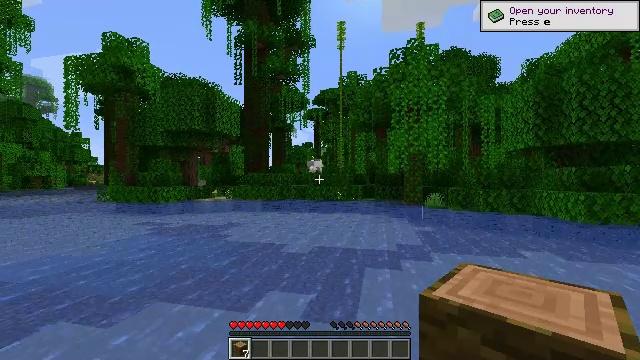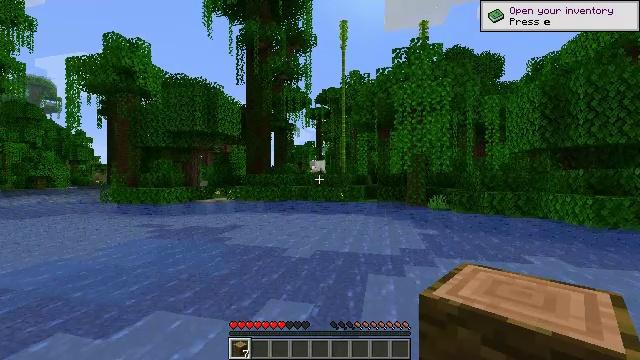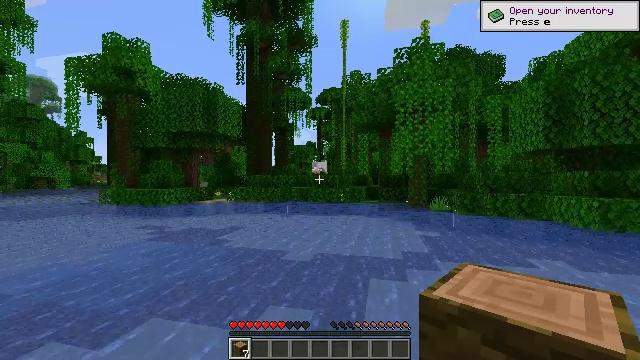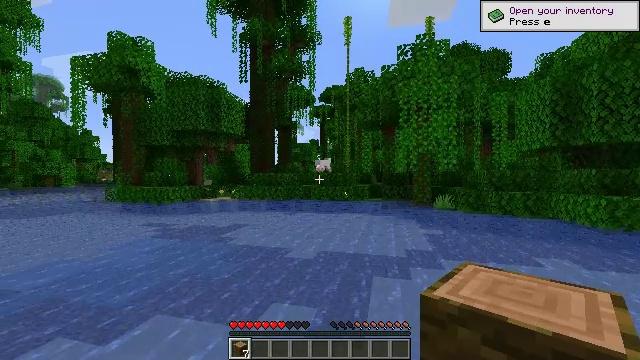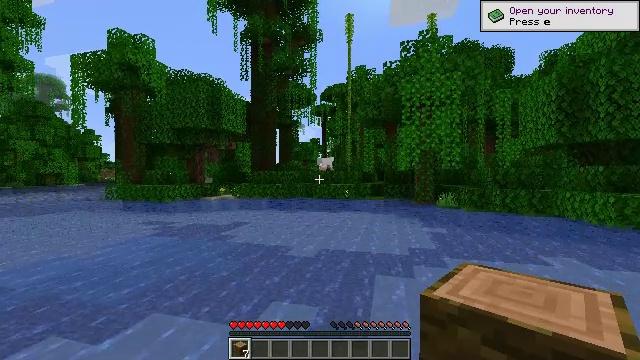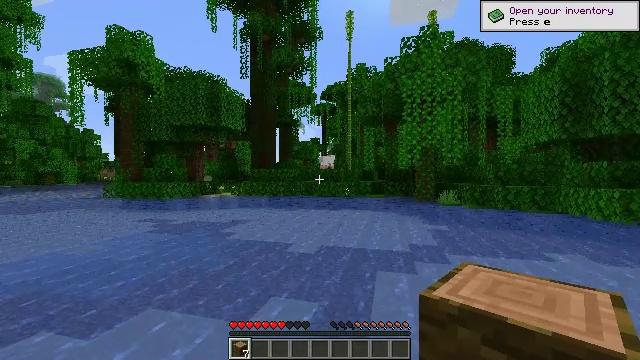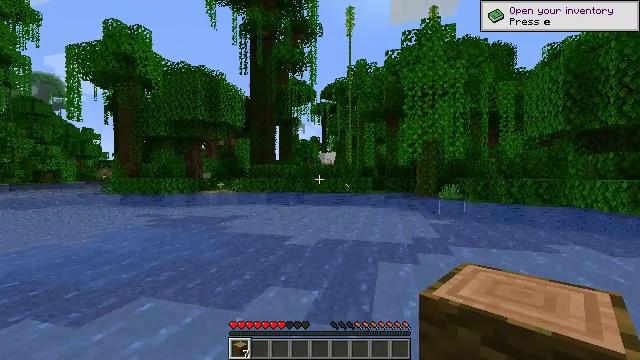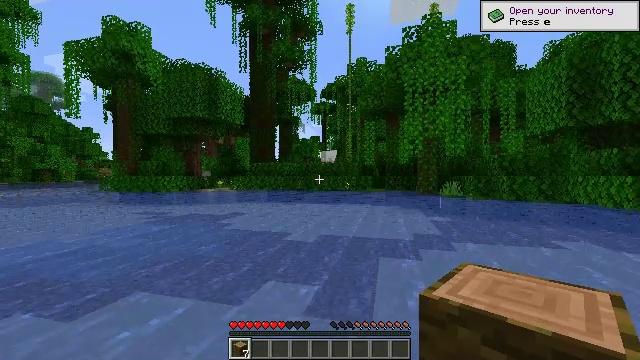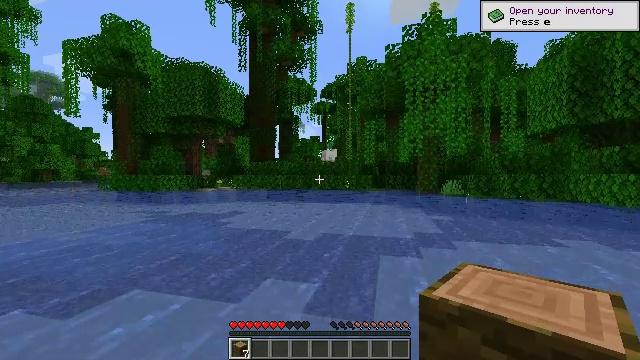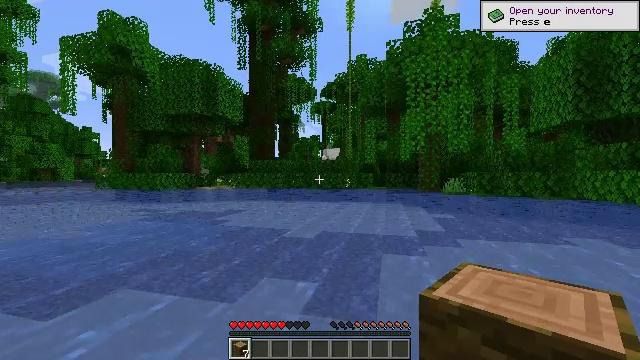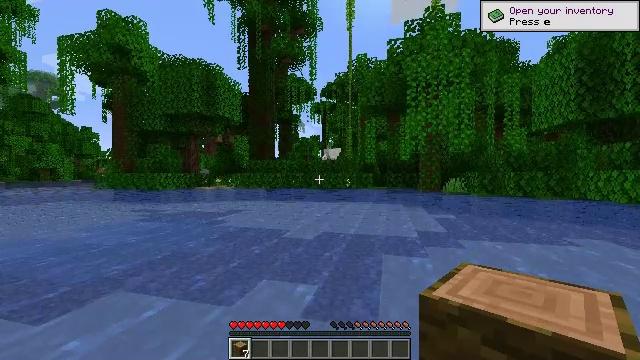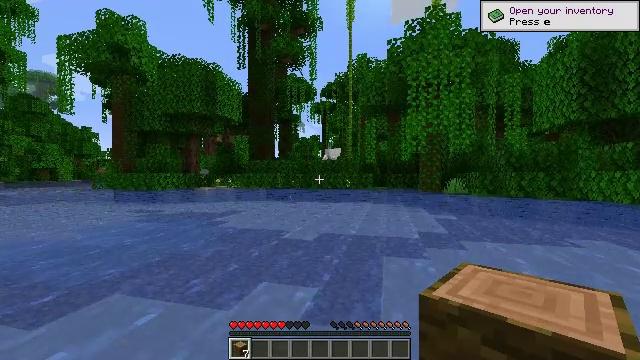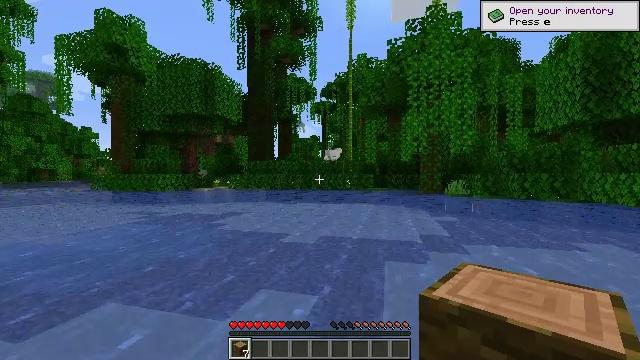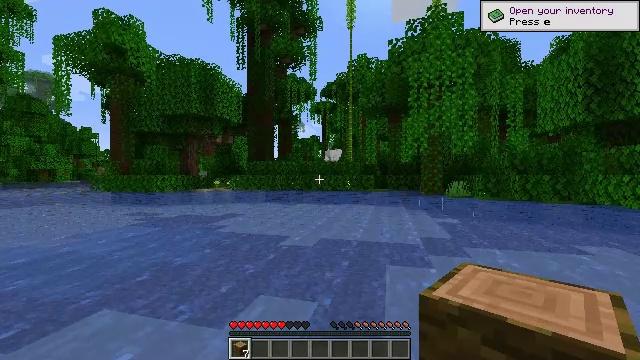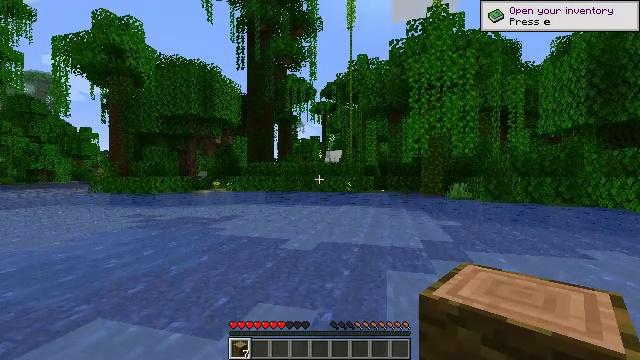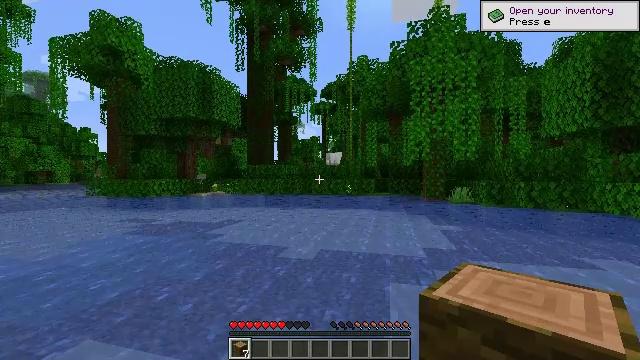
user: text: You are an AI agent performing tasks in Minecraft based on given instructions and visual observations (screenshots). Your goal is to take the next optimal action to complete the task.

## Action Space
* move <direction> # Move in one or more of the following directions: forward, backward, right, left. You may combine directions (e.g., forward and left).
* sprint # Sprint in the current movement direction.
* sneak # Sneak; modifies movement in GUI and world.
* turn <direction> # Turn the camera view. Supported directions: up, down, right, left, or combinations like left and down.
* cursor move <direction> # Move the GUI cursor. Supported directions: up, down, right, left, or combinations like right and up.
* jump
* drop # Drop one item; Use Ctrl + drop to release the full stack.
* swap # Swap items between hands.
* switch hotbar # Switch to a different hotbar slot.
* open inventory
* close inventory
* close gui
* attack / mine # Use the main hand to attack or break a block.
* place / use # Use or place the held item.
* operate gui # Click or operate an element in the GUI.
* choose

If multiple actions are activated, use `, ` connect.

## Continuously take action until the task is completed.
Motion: motion action
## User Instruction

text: Harvest bamboo from the farm.
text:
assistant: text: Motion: move forward, jump
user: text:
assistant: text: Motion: move forward, jump
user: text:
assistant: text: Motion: move forward, jump
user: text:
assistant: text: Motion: move forward, jump
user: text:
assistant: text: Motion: move forward, jump
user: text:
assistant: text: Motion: move forward, jump
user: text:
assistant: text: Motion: move forward, jump
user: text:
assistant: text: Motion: move forward, jump
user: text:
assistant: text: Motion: move forward, jump
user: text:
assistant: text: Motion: move forward, jump
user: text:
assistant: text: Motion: move forward, jump
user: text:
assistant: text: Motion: move forward, jump
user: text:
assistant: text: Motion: move forward, jump
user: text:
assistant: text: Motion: move forward, jump
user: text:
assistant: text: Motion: move forward, jump
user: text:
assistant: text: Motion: move forward, jump
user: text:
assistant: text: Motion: move forward, jump
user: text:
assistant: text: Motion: move forward, jump
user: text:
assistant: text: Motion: move forward, jump
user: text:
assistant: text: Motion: move forward, jump
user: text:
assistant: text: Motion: move forward, jump
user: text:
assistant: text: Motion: move forward, jump
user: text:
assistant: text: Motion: move forward, jump
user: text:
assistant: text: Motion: move forward, jump
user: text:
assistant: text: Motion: move forward, jump
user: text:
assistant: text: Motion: move forward, jump
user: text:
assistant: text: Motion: move forward, jump
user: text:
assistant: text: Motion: move forward, jump
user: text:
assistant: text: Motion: move forward, jump
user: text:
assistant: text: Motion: move forward, jump